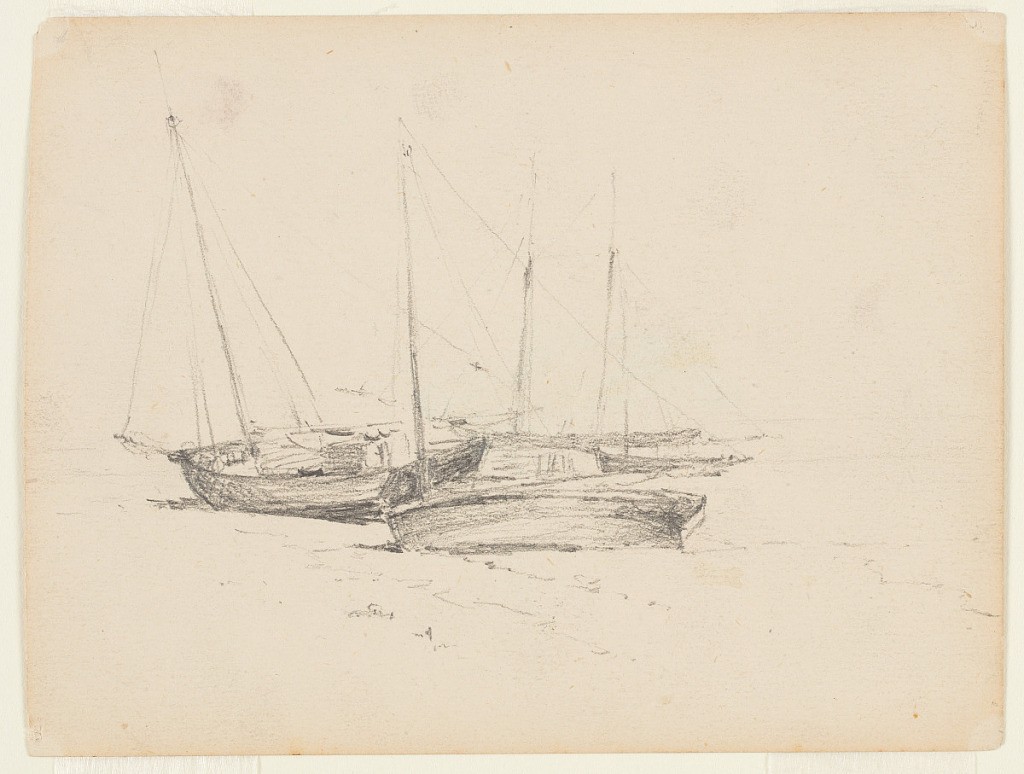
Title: Fishing Boats on the Seashore
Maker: Walter Clark, American, 1848–1917
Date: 1884
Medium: Graphite on paper
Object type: Drawing
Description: The boats are shown in the center. The sea is shown at right.